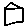
Label: house